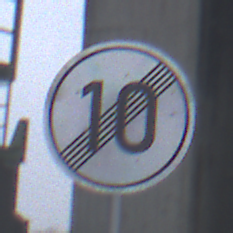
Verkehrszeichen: EndeGeschwindigkeit10
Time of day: MorningAfternoon
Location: Outdoor (Suburban)
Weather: Overcast
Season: NotSpecified
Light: Natural